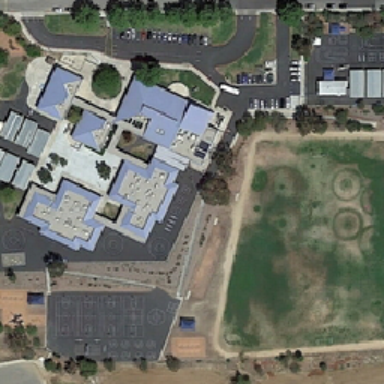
The big buildings and grass in the school .